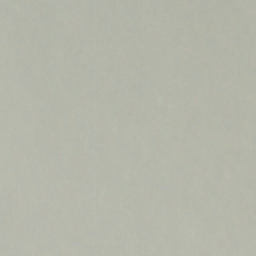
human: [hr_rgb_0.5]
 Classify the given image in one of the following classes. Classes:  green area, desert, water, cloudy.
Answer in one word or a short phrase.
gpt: cloudy